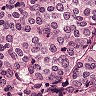
Metastatic tissue present: yes